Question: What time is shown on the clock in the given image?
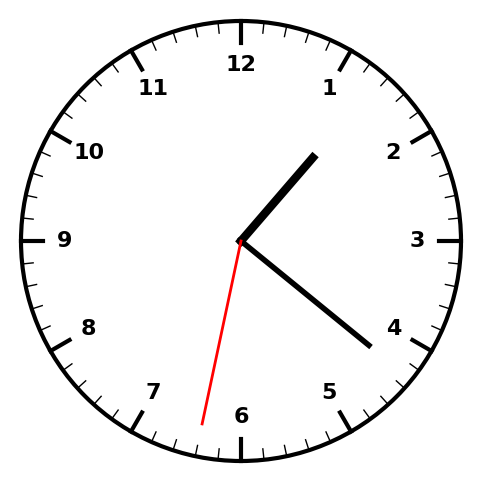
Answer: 01:21:32